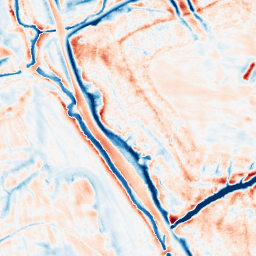
Category: edge_preserving
Decomposition family: bilateral
Decomposition parameters: d: 21
sigma_color: 25
sigma_space: 25
Upsampling method: bicubic
Upsampling parameters: scale: 2
Upsampling scale: 2